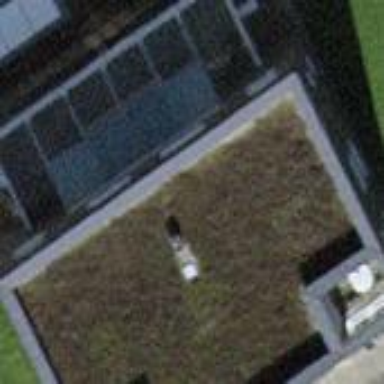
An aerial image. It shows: Part of building.